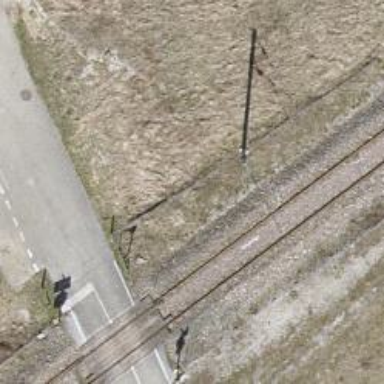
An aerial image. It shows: Catenary mast for power lines.